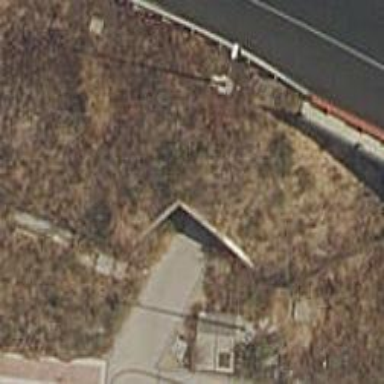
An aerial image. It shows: Retaining wall.